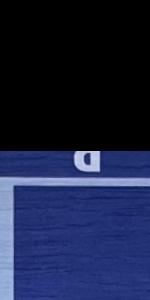
Label: Empty